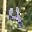
Label: 4